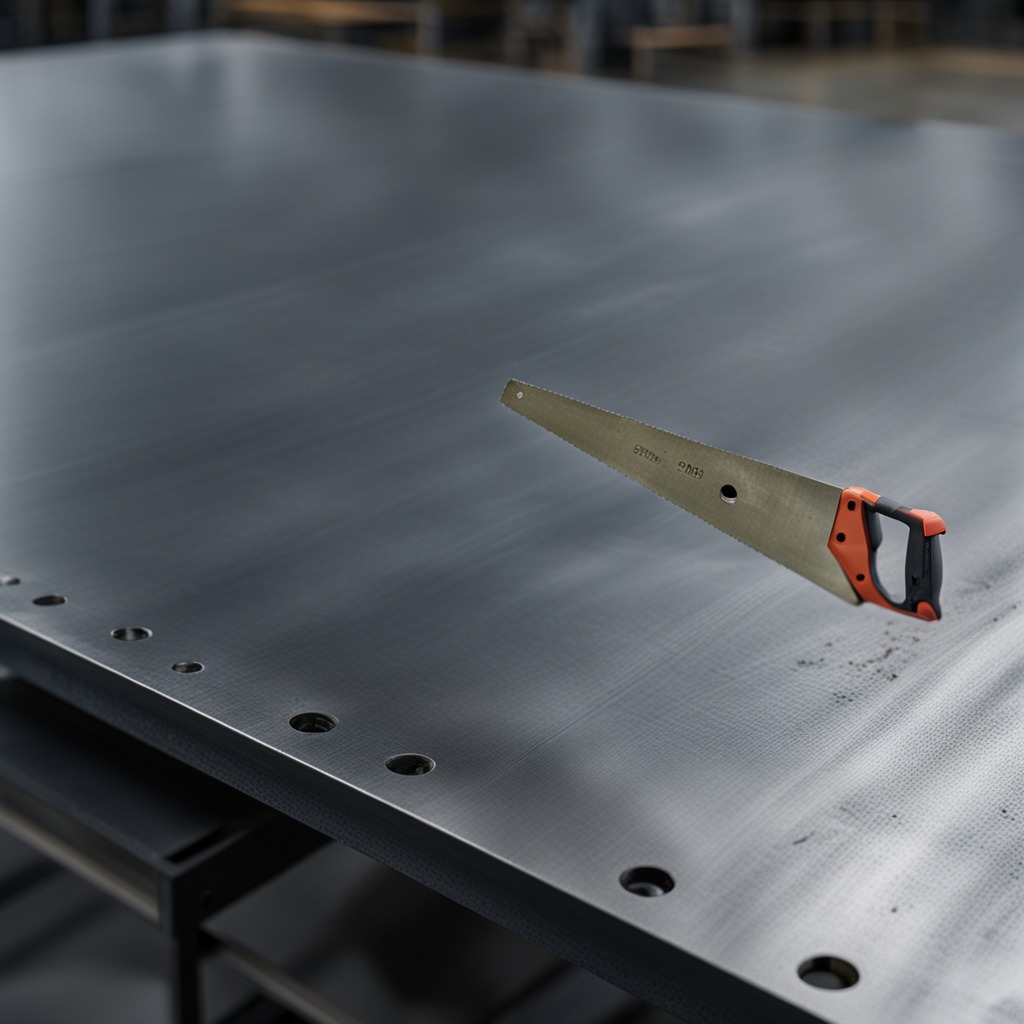
A metal saw is lying on a cold steel table in a mining workshop.